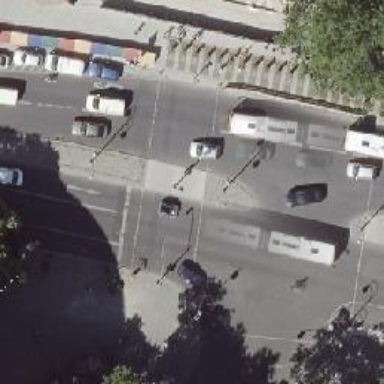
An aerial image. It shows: Asphalt footway with crossing equipped with traffic signals.